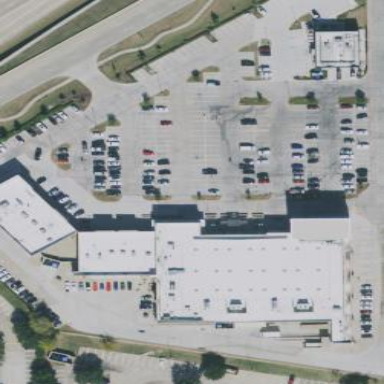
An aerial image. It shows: Retail area.